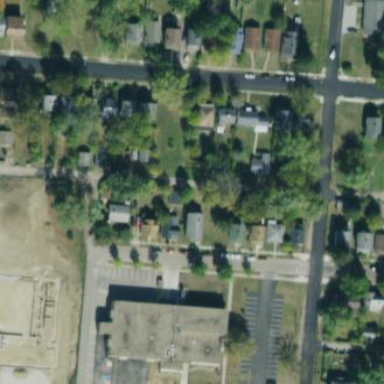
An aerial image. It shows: School.